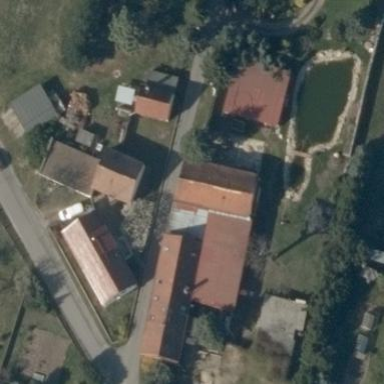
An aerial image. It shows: Guest house building.